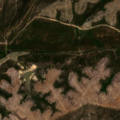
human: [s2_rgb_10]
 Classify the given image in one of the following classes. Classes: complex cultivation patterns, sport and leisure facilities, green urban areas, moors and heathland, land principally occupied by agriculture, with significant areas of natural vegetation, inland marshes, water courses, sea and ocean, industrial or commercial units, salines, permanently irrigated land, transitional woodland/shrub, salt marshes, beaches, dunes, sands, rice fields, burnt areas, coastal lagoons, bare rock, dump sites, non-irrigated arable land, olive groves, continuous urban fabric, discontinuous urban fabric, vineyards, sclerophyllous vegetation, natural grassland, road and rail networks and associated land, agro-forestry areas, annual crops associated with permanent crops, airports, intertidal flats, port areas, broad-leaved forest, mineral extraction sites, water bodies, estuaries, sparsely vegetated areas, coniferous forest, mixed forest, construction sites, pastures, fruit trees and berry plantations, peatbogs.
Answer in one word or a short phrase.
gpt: permanently irrigated land, annual crops associated with permanent crops, broad-leaved forest, transitional woodland/shrub